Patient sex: M
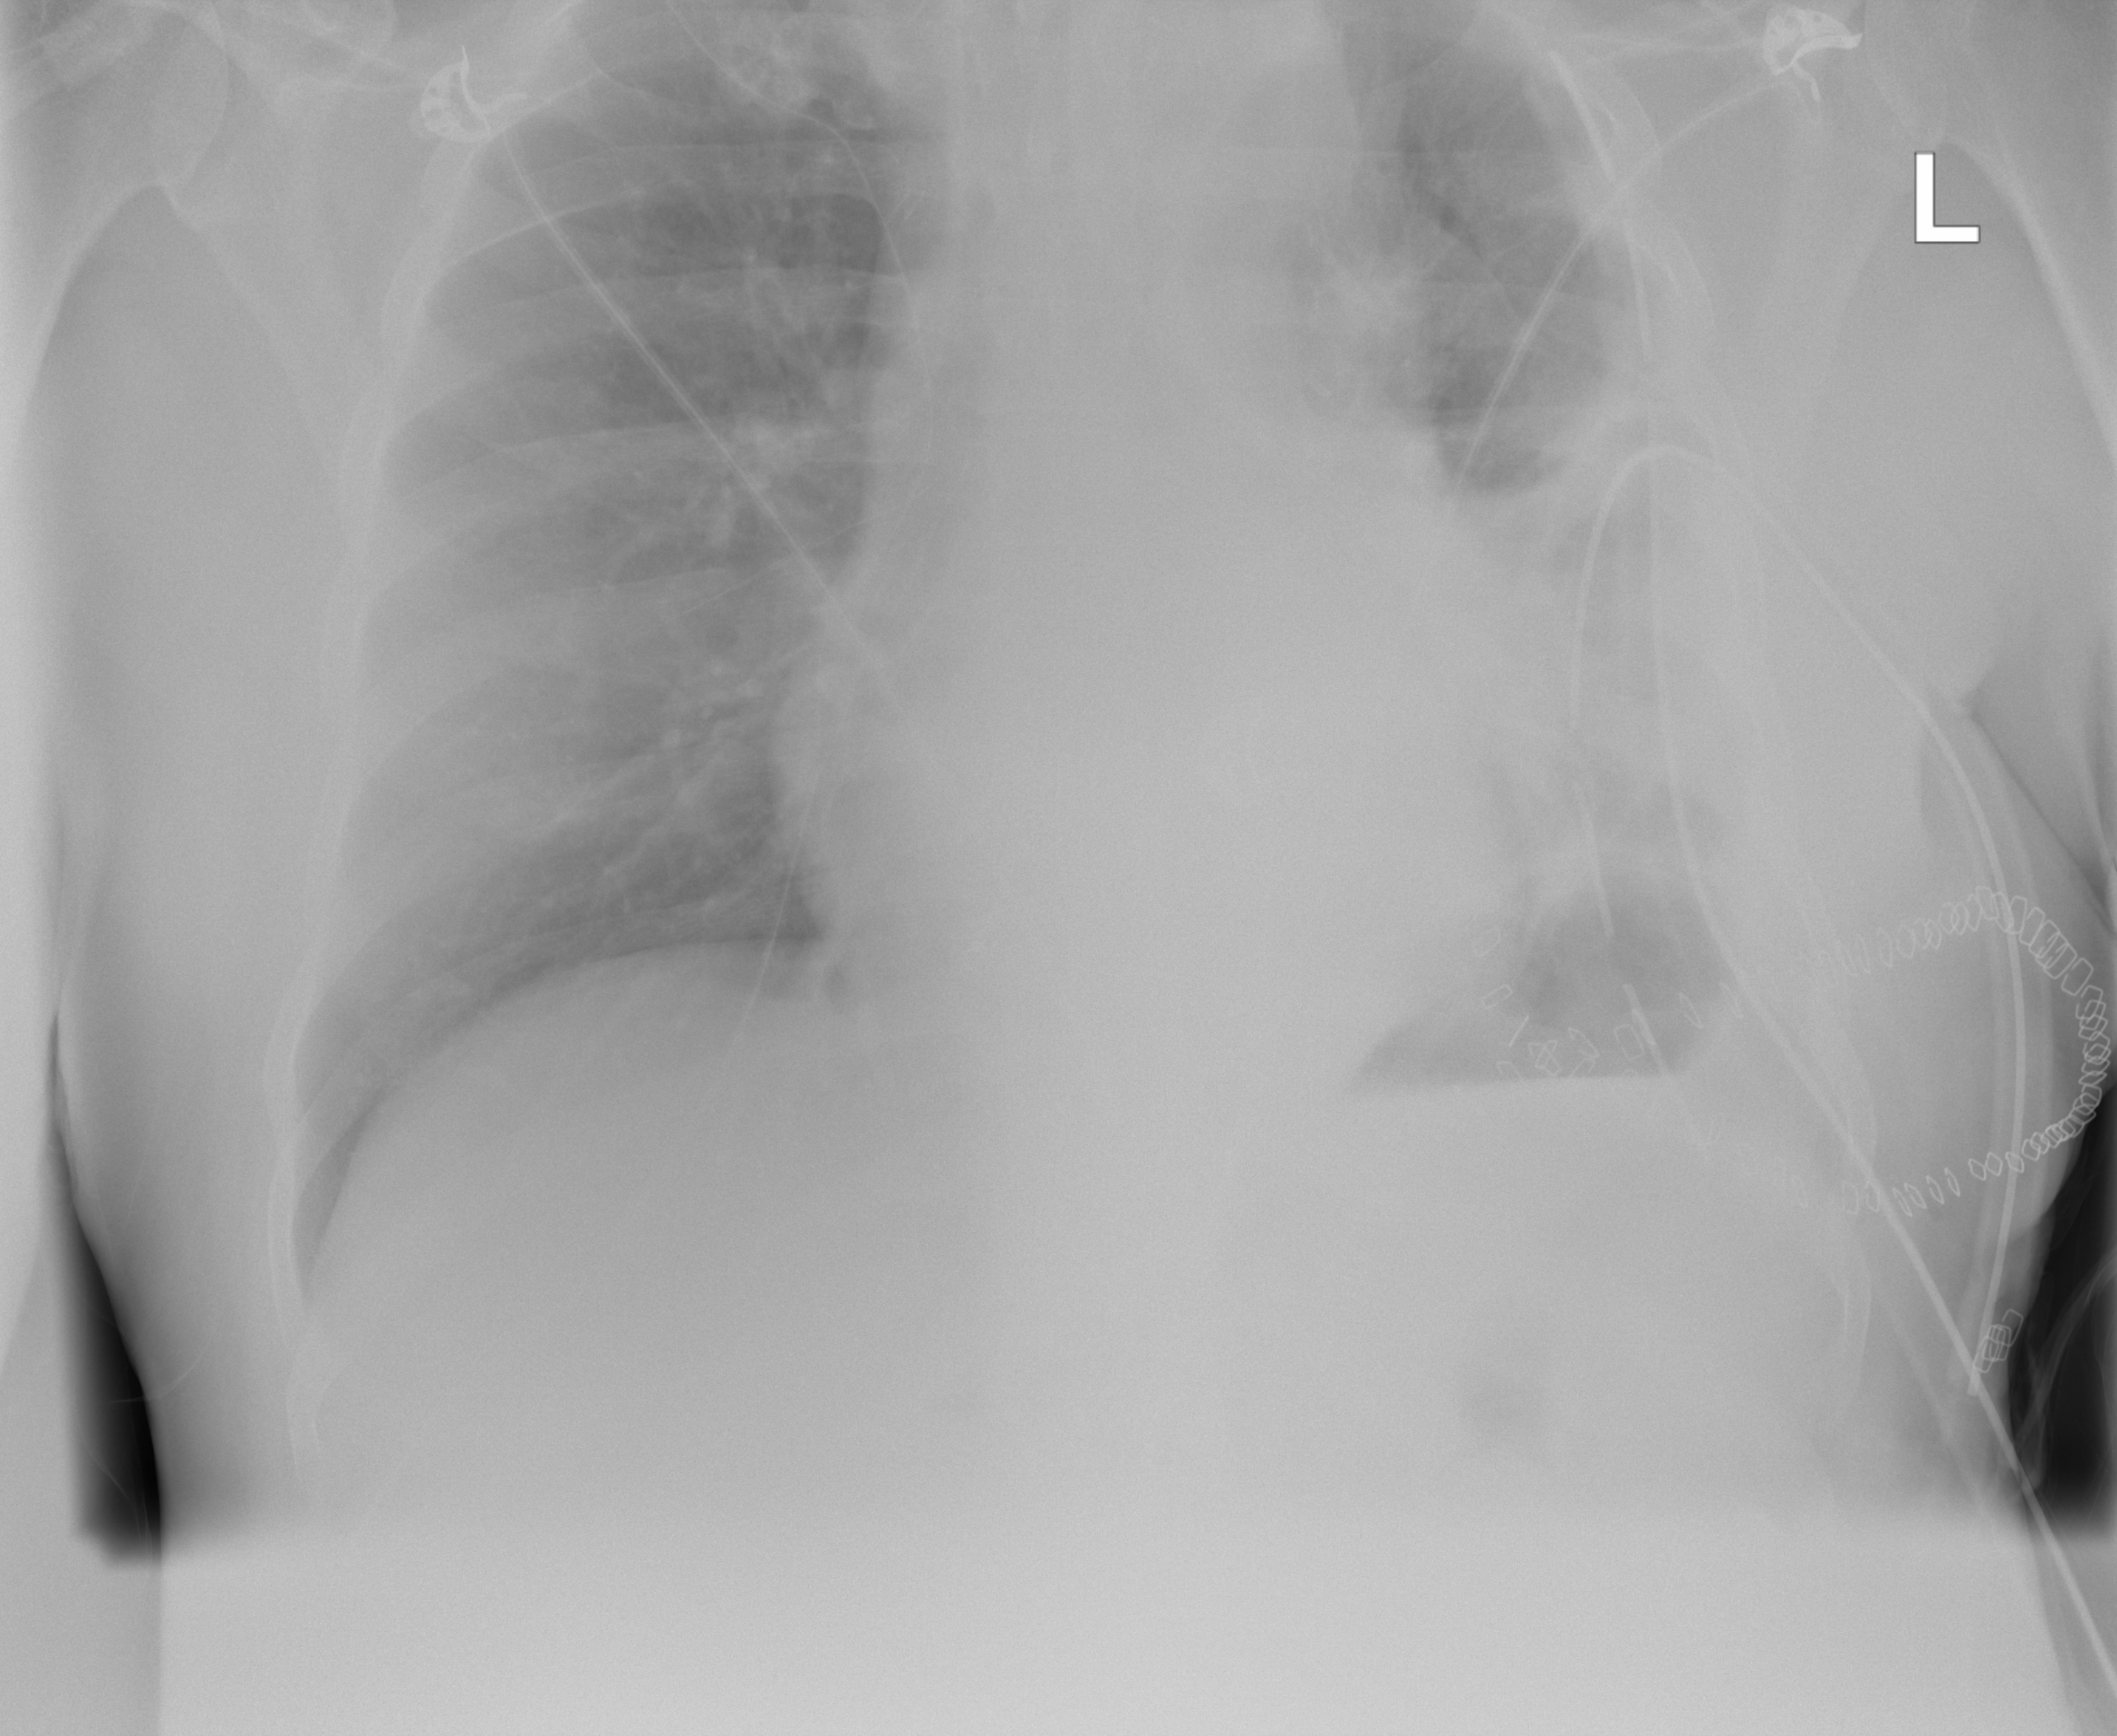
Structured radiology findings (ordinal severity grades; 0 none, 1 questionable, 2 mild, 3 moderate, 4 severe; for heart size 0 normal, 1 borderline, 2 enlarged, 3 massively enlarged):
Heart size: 0
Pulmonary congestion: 0
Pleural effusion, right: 0
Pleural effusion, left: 2
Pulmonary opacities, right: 0
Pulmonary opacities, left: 1
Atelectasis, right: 0
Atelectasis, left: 3